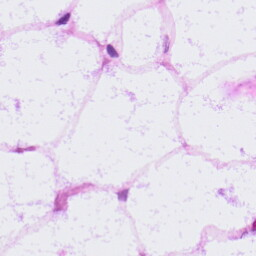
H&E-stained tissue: LymphNode